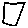
Label: square